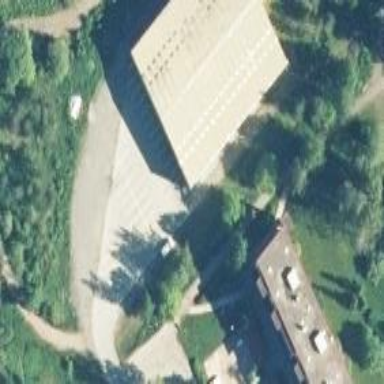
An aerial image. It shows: Parking area.